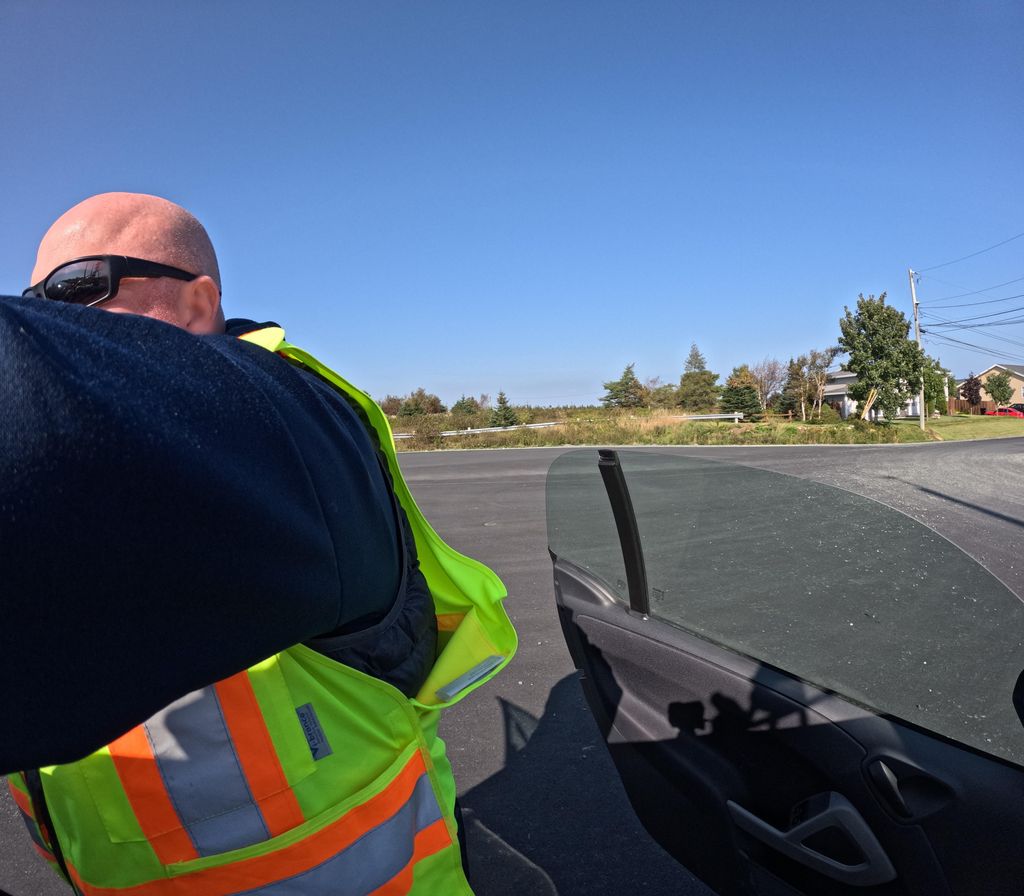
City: st_johns